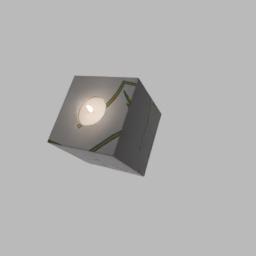
Label: decoration